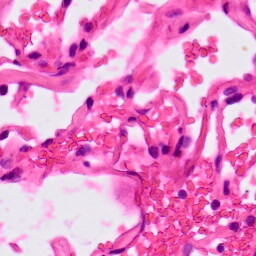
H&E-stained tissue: Lung